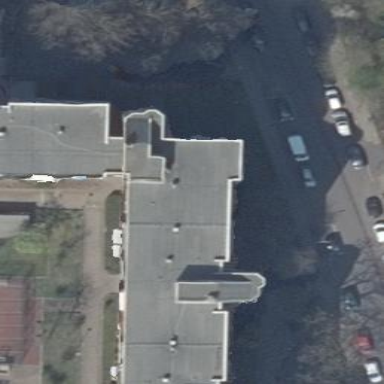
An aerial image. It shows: Building with apartments and flat roof.